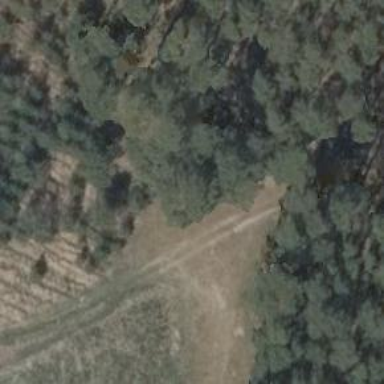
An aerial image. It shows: Grassy track road with grade 4 track type.